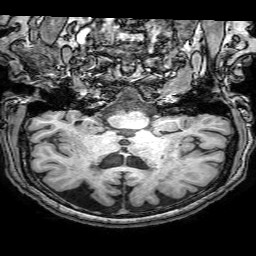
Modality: T1w
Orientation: sagittal
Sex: female
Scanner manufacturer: philips
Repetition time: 0.00811 s
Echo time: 0.00371 s